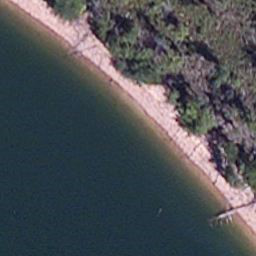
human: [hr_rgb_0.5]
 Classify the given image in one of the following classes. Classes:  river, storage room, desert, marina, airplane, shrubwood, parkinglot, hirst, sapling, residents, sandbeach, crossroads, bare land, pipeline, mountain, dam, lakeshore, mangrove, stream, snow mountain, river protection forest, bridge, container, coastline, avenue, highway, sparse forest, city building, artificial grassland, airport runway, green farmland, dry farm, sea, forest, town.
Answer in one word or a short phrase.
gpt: lakeshore